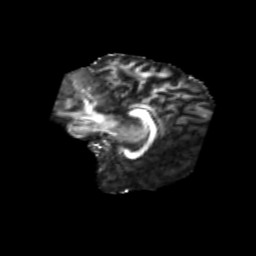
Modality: FA
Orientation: sagittal
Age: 33
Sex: female
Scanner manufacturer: siemens
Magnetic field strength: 3 T
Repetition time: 1.8 s
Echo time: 0.07 s